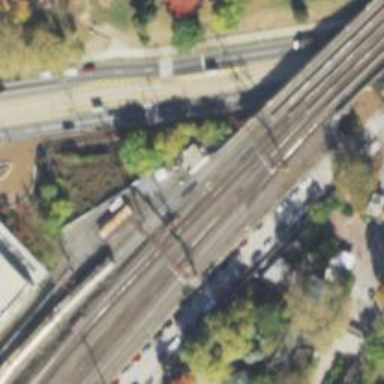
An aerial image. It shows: Bridge over railway with electrified contact lines.